Question: I have added a segment control to my table view and what my problem/question is I need to display text in tableview cells based on segment selected.
I have followed some tutorials, in that they gave me text in labels based on segment selected. I used 'segmentControl.selectedIndexPath' also. So can anyone tell me how can we set that array of objects to my tableview cells based on segment selected?
Correct me if any mistakes in my english.
Please help me.
Thanks a lot for help.
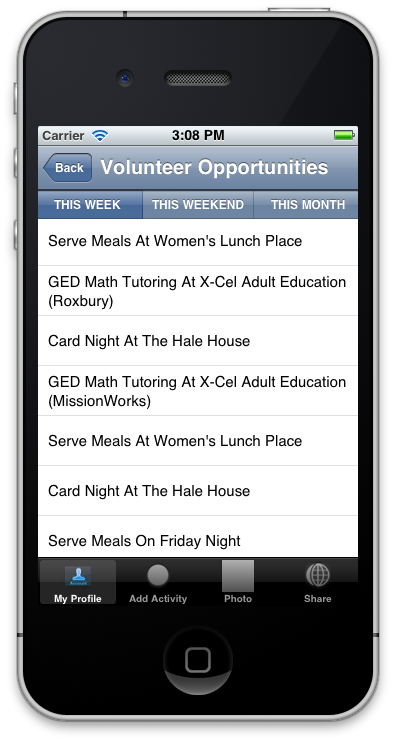
Answer: First of all you have to divide your data in different arrays depends on your requirement ie Number of segmentControl.
Here if there are three segment controls then create three array an in the table view's delegate methods depending on segment control's selected index change the array to display in table view.
Like if 'segmentControl.selectedIndex == 0' then 'array1' if '== 1' then 'array2' and if '== 2' then 'array3'.
In all delegate and datasource methods of table view. And on segment control's selecedIndexChange: method call reload table.
Happy Coding :)
For change data in table view on segmented control's index change you must have one 'IBOutlet' for tableView and use that 'IBOutlet' to change the data using '[tableView reloadData];' here 'tableView' is 'IBOutlet' for table view.
Happy Coding :)